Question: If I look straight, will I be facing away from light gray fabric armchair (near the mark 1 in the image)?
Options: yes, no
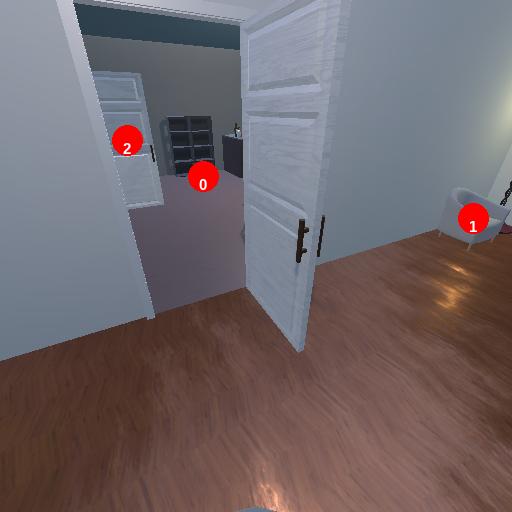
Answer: yes